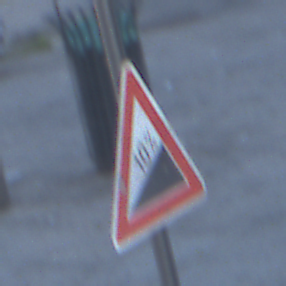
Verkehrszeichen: Steigung10
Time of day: SunriseSunset
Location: Outdoor (Urban)
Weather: PartlyCloudy
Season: NotSpecified
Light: Natural